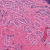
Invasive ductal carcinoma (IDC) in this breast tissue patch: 0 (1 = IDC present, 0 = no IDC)